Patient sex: M
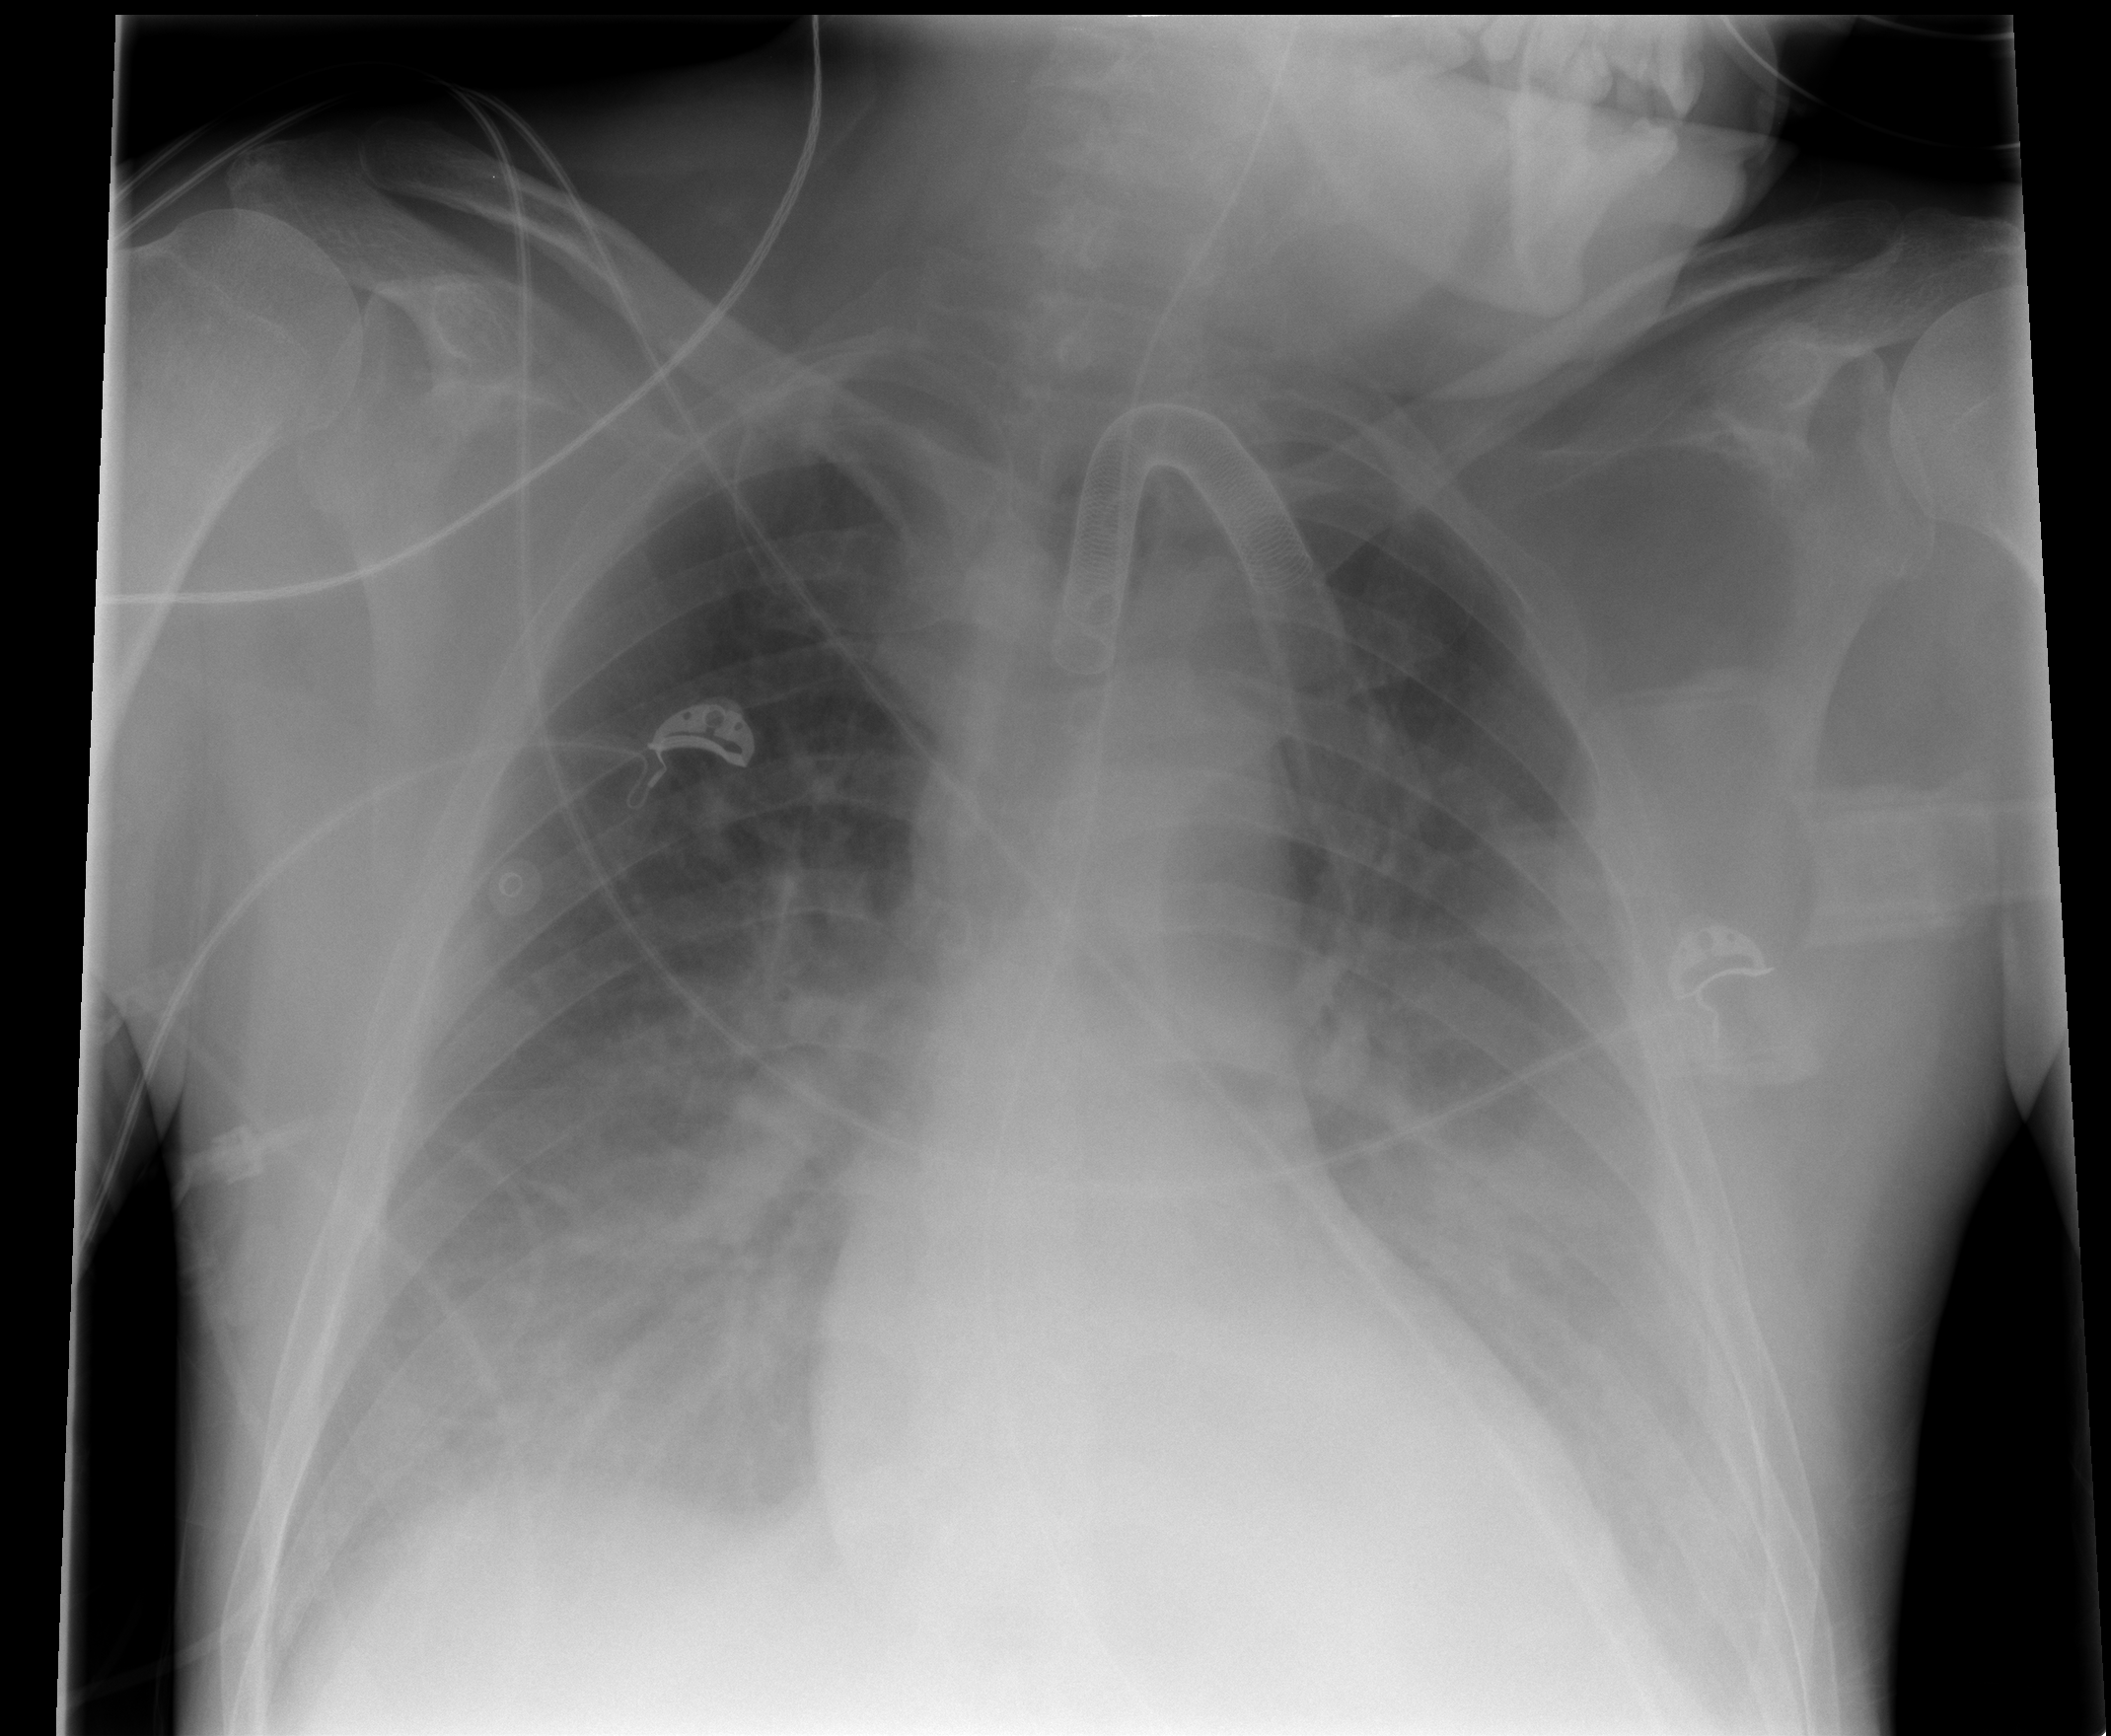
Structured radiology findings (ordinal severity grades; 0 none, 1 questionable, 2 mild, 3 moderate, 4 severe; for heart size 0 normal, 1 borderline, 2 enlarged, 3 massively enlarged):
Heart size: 0
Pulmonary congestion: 0
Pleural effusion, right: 2
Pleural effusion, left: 3
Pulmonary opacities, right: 0
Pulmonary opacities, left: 0
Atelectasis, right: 2
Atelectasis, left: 2